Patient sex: M
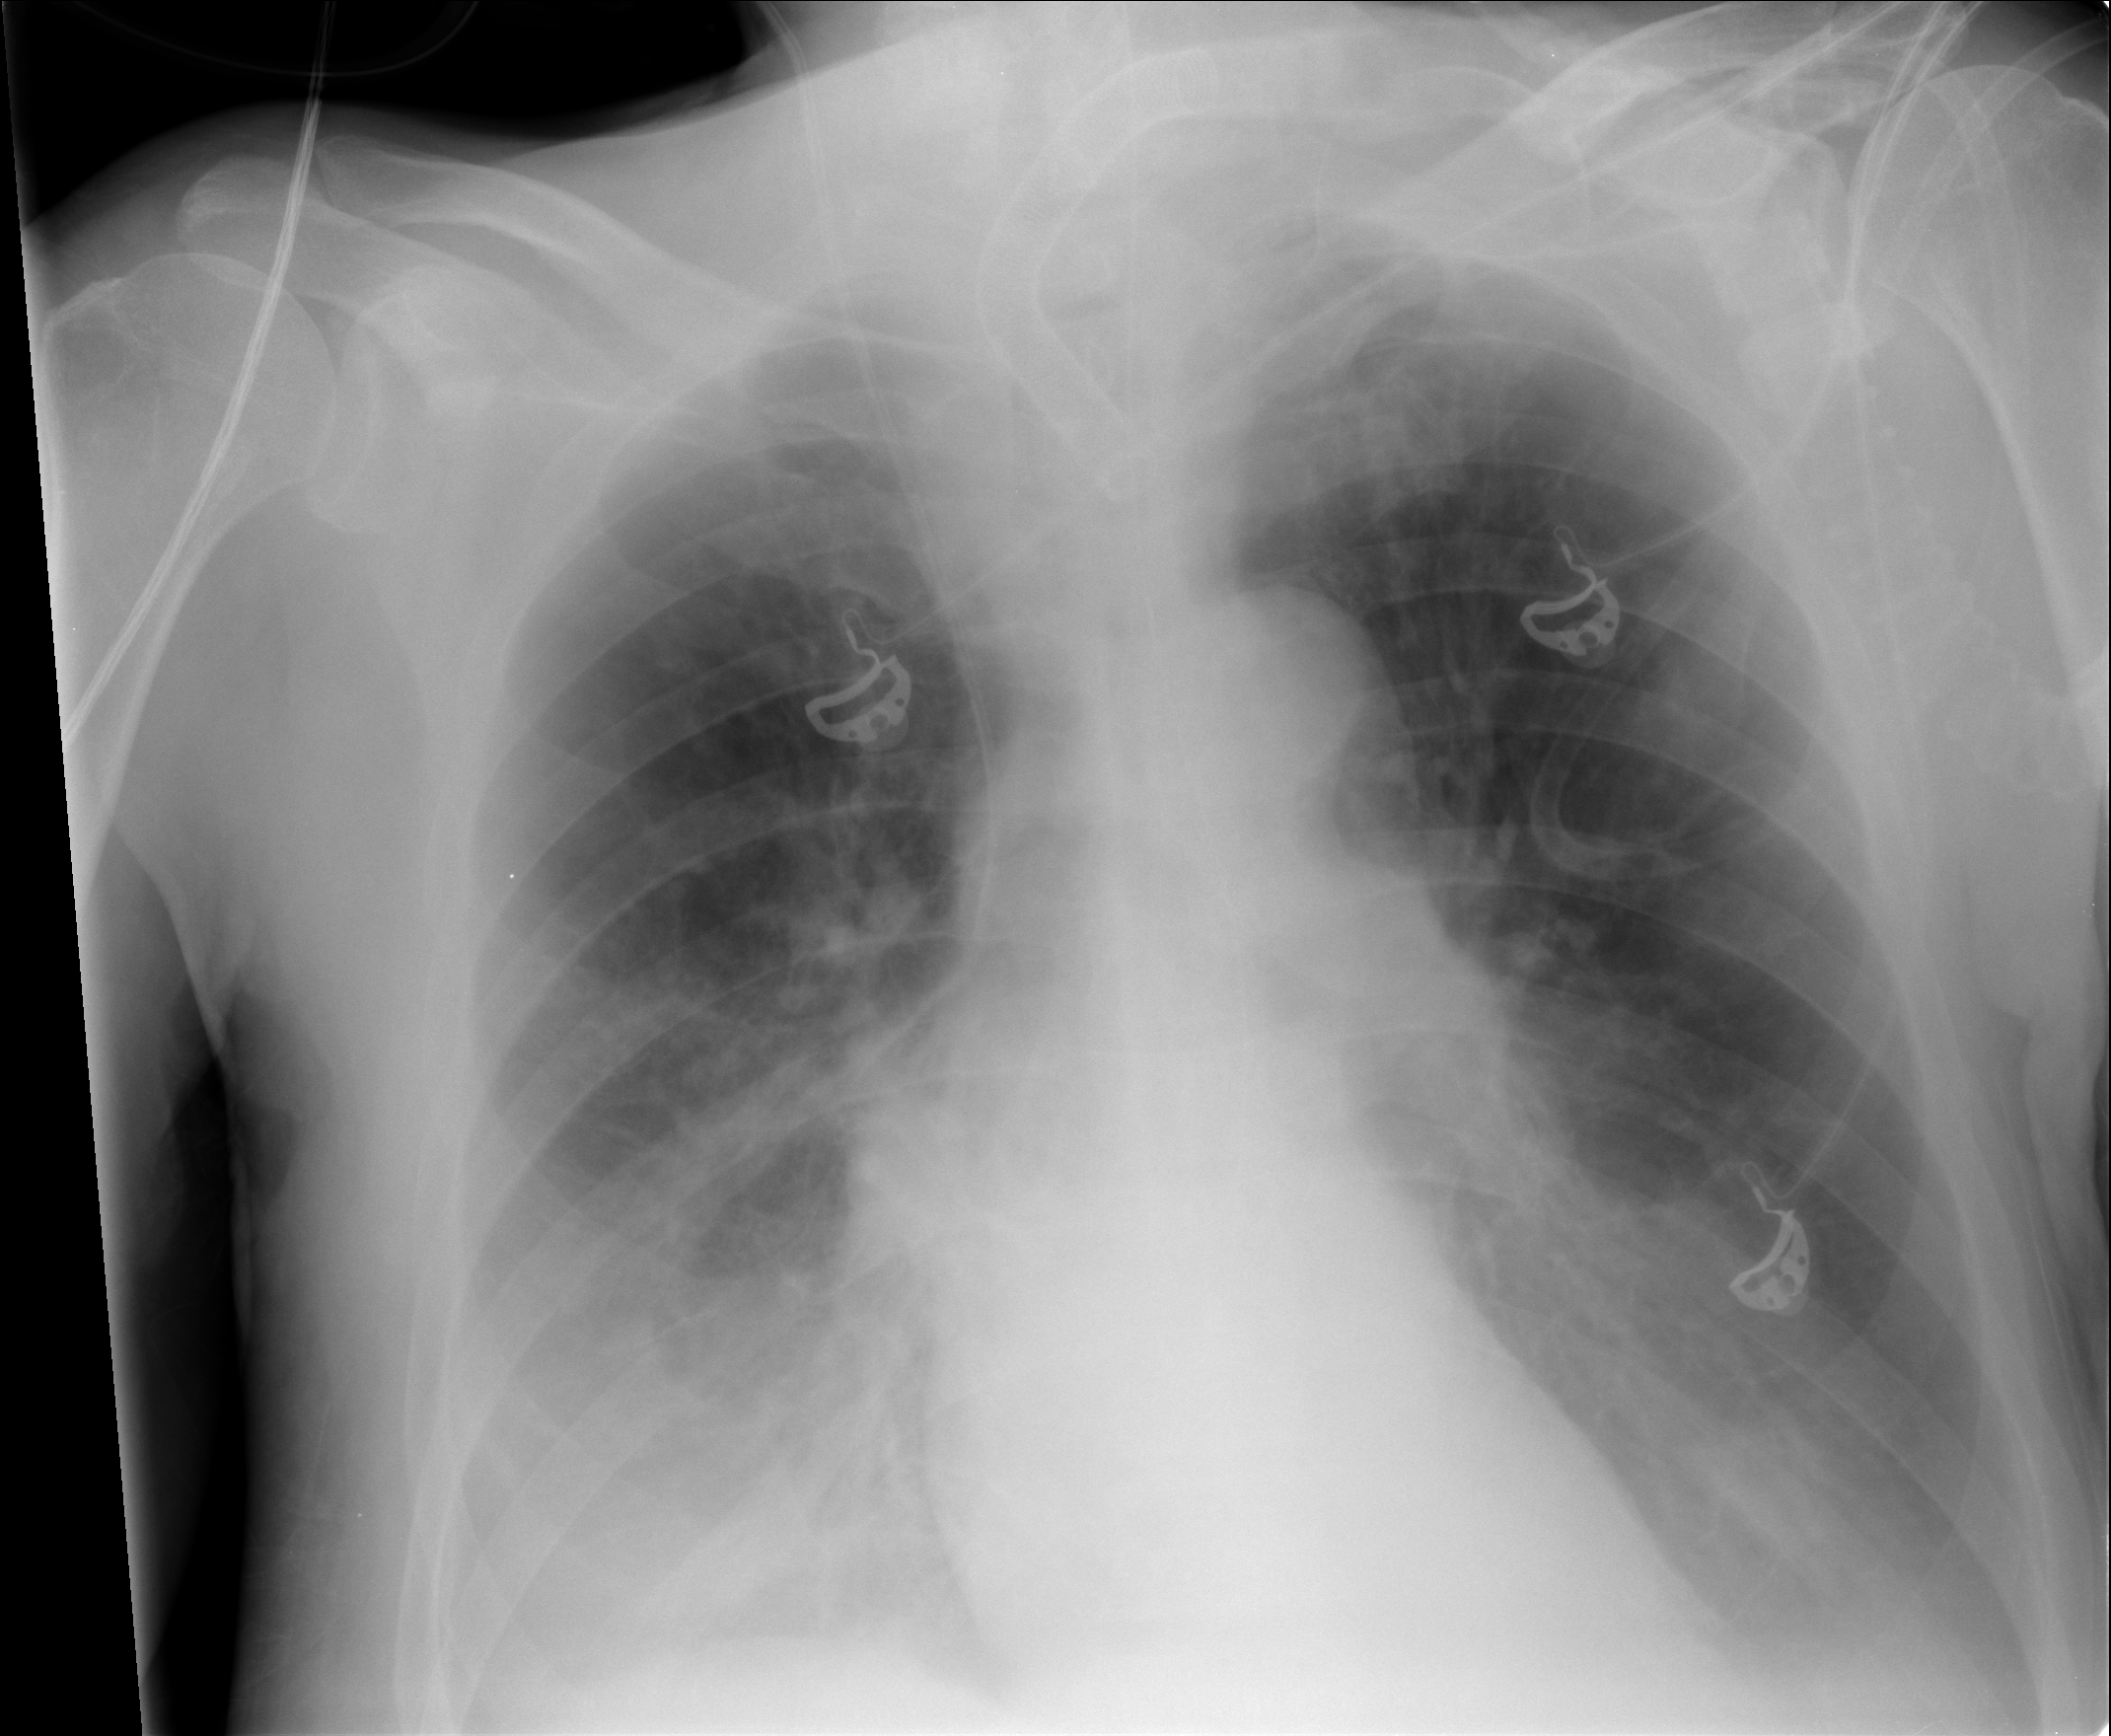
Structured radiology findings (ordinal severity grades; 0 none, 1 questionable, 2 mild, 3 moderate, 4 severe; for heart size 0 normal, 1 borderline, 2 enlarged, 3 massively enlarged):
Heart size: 0
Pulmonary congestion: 0
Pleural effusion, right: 2
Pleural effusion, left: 2
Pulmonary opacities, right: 2
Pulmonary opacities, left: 0
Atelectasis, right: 2
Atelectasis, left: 2